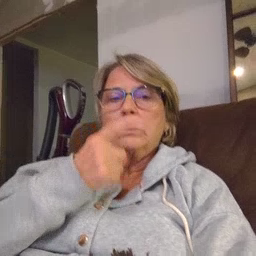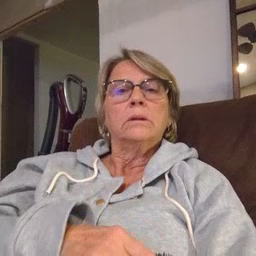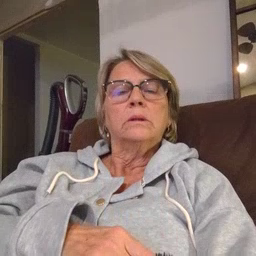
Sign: nose